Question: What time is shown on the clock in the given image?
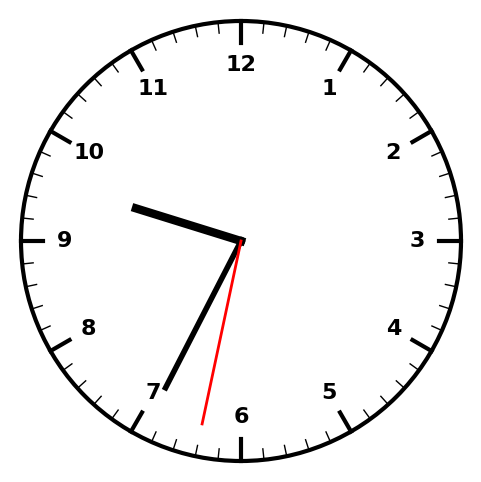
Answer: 09:34:32